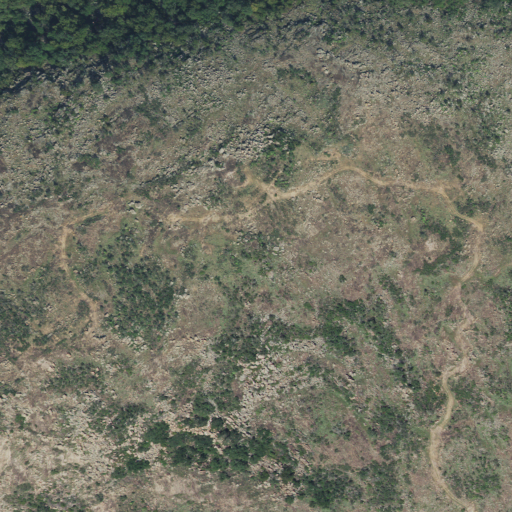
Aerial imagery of mountain in Texas named Sandstone Mountain containing shrub, evergreen forest, deciduous forest, grassland, and open development